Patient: sex M, age 62
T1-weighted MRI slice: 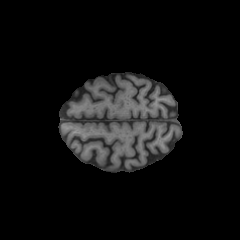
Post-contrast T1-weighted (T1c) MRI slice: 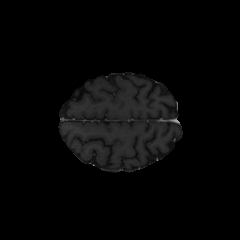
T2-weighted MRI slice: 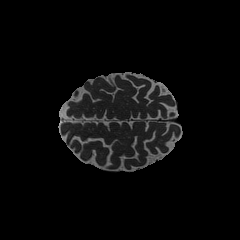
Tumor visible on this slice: no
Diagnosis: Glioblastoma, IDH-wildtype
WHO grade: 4